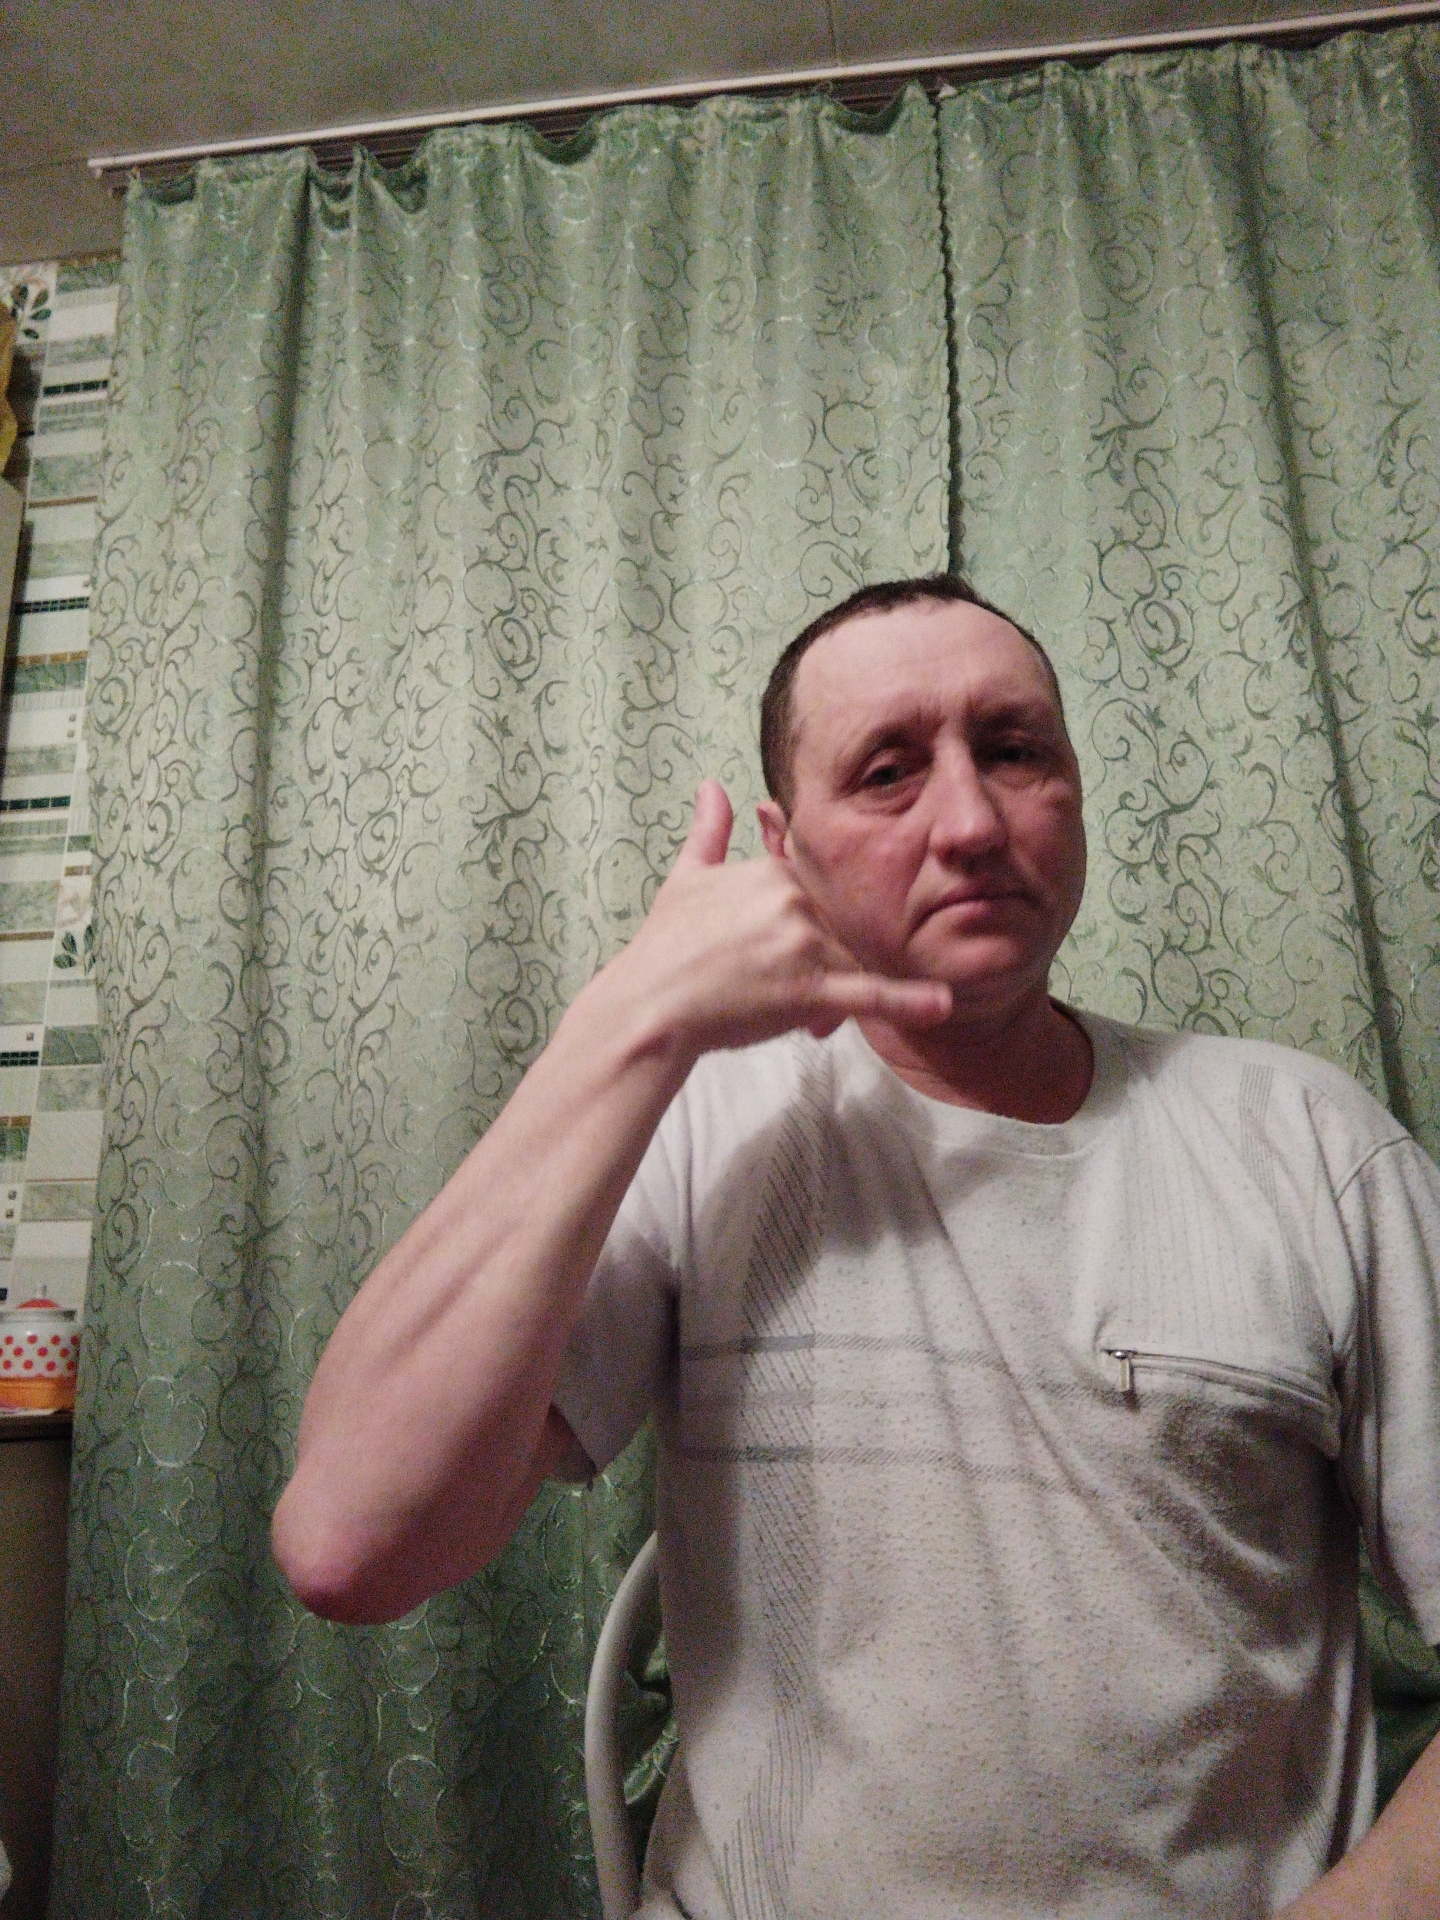
Label: noise